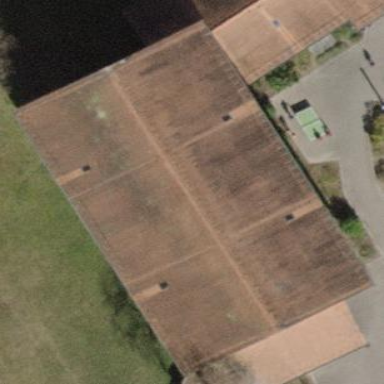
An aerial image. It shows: Building with pitched roof.